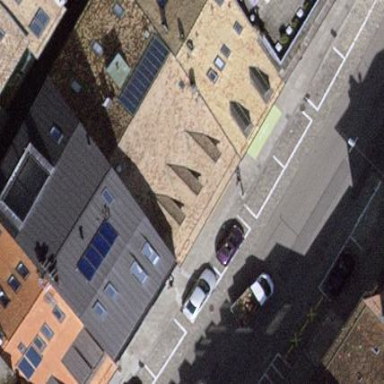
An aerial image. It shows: Gabled roof made of roof tiles across building with apartments.